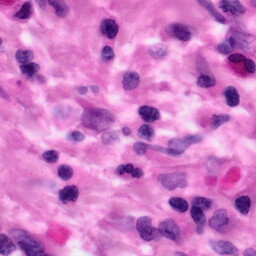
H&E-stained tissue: Pancreatic